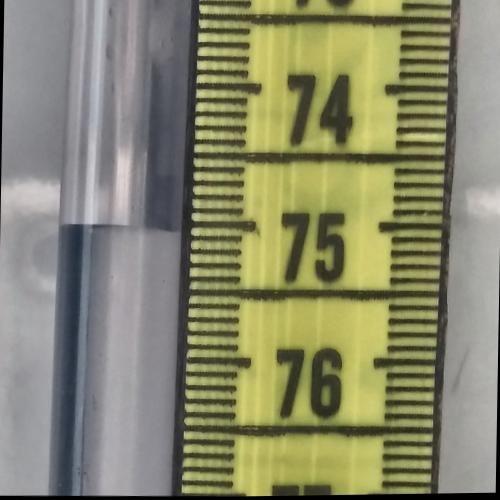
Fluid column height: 75.1 cm